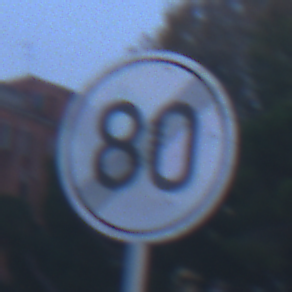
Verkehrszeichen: EndeGeschwindigkeit80
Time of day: Dawn
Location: Outdoor (Urban)
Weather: PartlyCloudy
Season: NotSpecified
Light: Natural